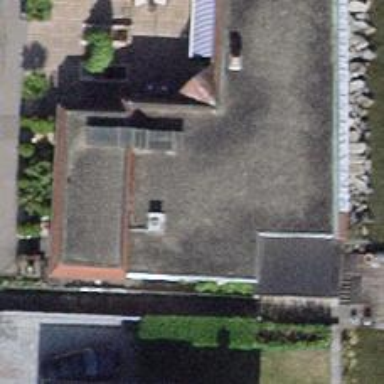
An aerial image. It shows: Restaurant.